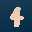
Label: 4